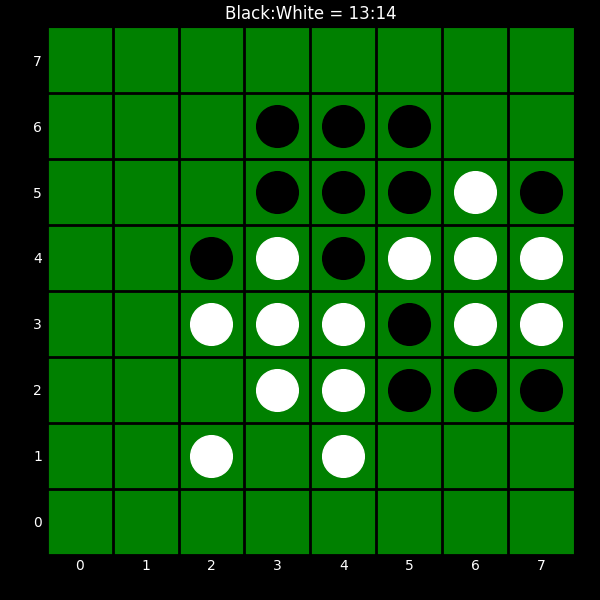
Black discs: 13
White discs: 14